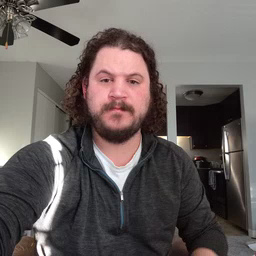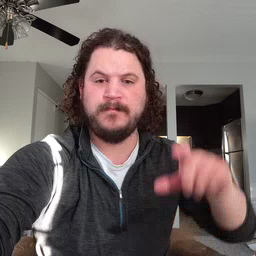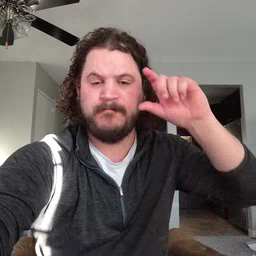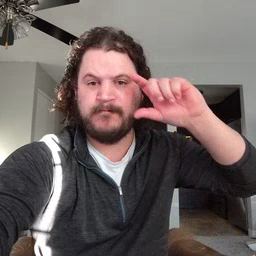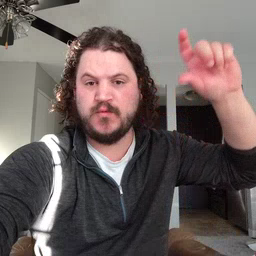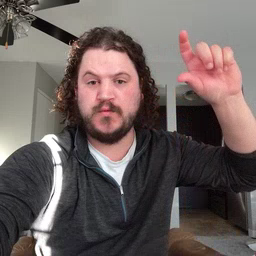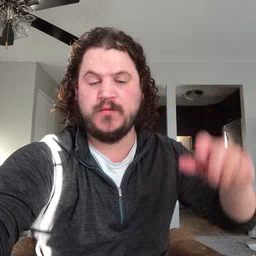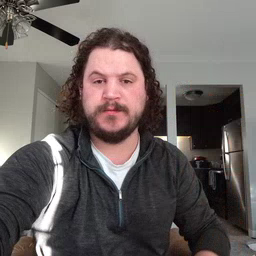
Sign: moon